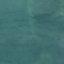
Land use / land cover: SeaLake